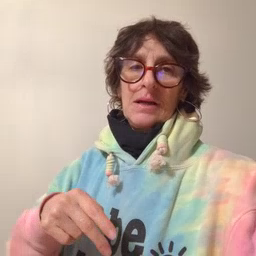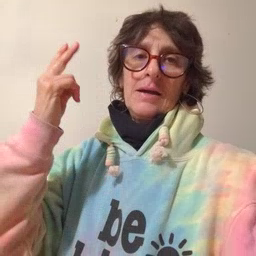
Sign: high